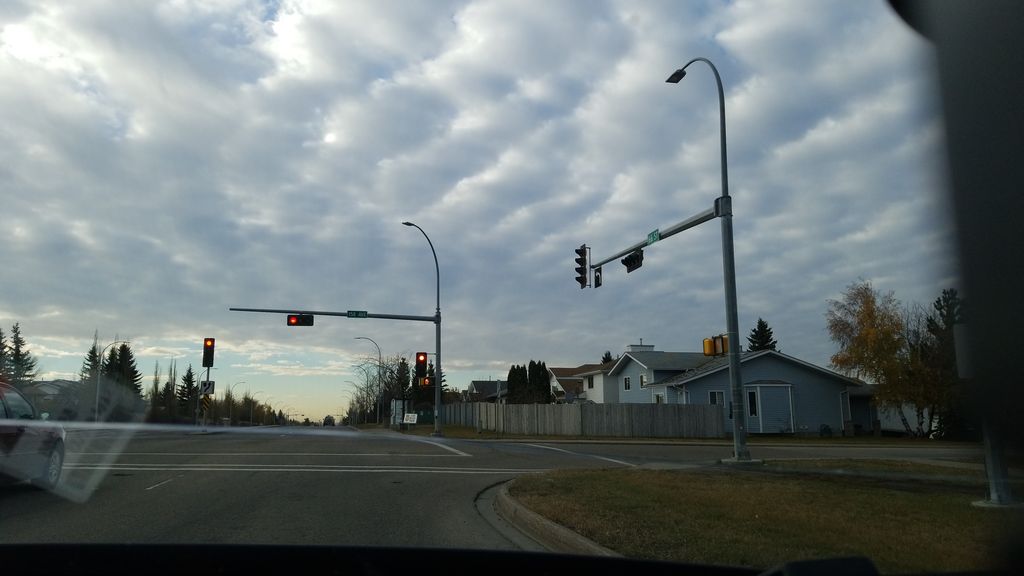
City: edmonton